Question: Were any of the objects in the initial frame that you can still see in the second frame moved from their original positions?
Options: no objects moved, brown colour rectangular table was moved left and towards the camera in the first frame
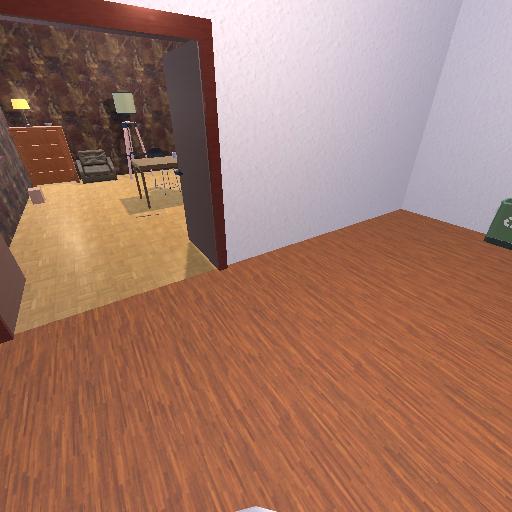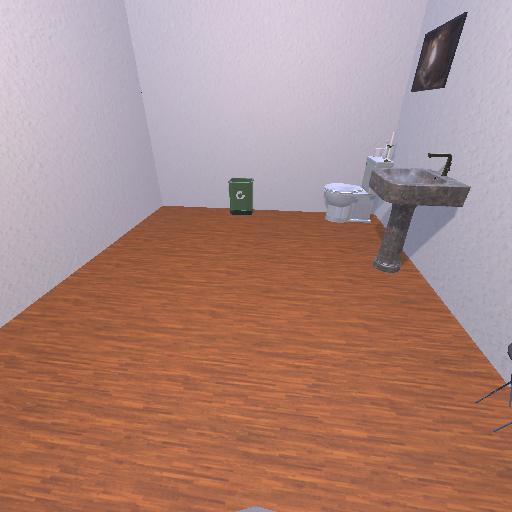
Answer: no objects moved